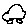
Label: car